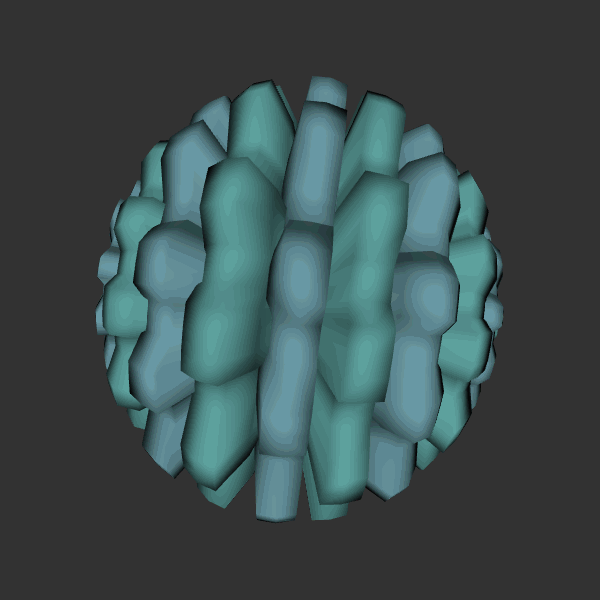
Background: dark